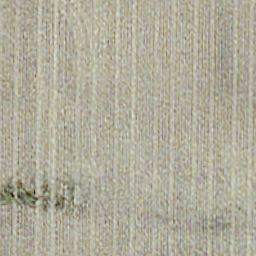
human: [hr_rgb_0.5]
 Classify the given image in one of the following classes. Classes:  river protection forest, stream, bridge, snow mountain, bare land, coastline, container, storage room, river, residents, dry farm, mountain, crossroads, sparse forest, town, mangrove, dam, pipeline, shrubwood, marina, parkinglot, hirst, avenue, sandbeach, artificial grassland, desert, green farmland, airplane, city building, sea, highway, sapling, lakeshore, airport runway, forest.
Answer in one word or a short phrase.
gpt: dry farm